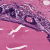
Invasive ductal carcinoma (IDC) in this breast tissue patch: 0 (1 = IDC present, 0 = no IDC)